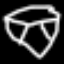
Label: diamond